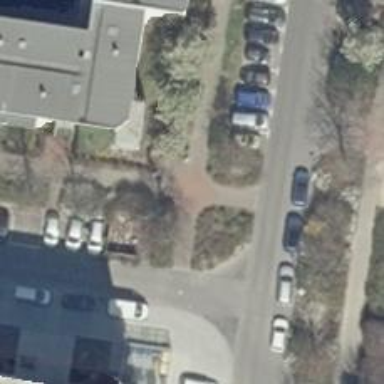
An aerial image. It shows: Sidewalk along the footway.